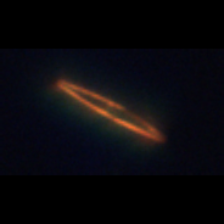
Taxon: Pennate
Group: Diatoms